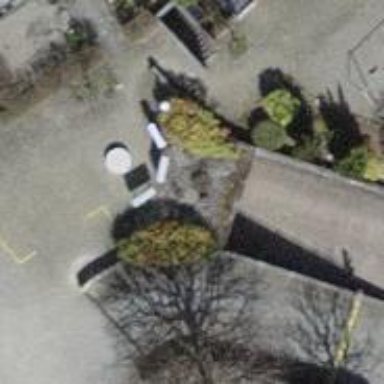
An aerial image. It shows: Parking entrance.